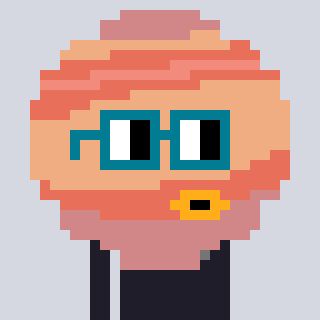
a pixel art character with square dark green glasses, a jupiter-shaped head and a grayscale-colored body on a cool background